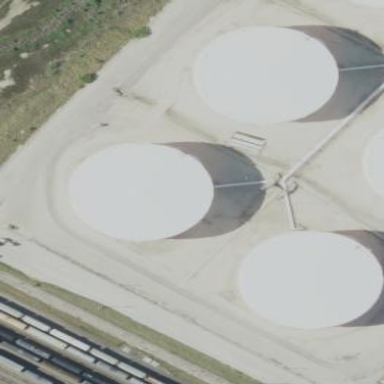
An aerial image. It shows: Storage tank which is man-made.